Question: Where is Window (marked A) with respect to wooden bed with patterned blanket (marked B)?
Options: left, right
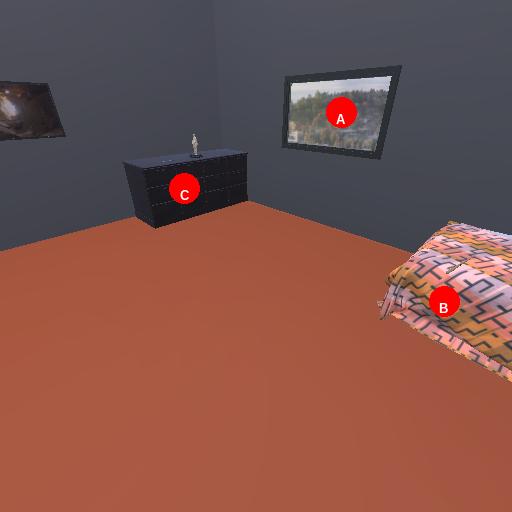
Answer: left